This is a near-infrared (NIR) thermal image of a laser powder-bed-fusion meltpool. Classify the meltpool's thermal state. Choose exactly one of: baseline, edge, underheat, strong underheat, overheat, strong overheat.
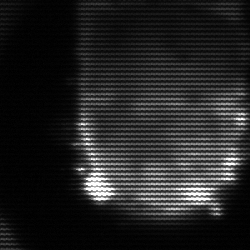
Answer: baseline